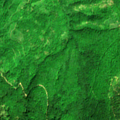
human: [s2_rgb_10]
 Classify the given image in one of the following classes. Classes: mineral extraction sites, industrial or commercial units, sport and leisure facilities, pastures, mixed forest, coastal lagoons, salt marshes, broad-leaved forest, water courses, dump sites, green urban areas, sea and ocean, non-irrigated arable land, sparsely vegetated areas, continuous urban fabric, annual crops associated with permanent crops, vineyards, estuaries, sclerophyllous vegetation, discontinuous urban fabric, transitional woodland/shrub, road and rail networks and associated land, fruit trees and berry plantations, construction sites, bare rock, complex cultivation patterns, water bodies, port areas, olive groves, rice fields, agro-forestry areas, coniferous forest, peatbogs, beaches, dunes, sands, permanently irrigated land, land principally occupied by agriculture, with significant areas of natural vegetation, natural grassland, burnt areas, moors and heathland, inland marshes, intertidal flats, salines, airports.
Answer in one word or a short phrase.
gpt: land principally occupied by agriculture, with significant areas of natural vegetation, broad-leaved forest